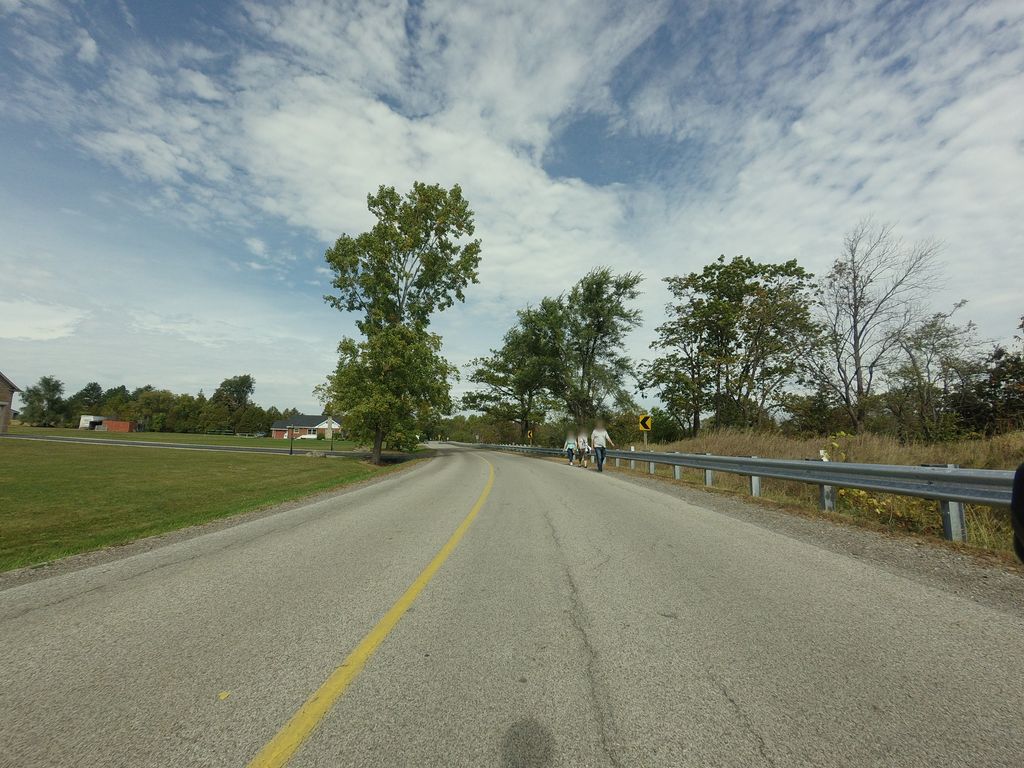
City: hamilton